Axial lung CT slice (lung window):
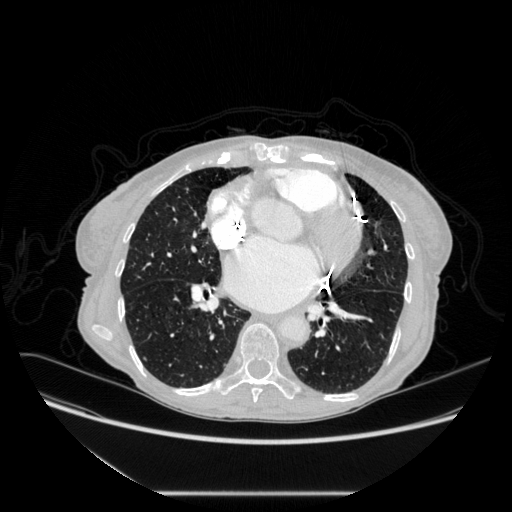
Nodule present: no